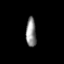
Tissue: prostate
Cell type: Endothelial cells
Senescence score: 0.3016
Nuclear area (px): 290
Mean DAPI intensity: 140.655